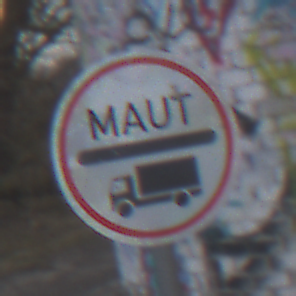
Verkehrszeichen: Mautpflicht
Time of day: MorningAfternoon
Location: Outdoor (Suburban)
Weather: Overcast
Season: NotSpecified
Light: Natural